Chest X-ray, AP view. Patient: 56 years old, sex M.
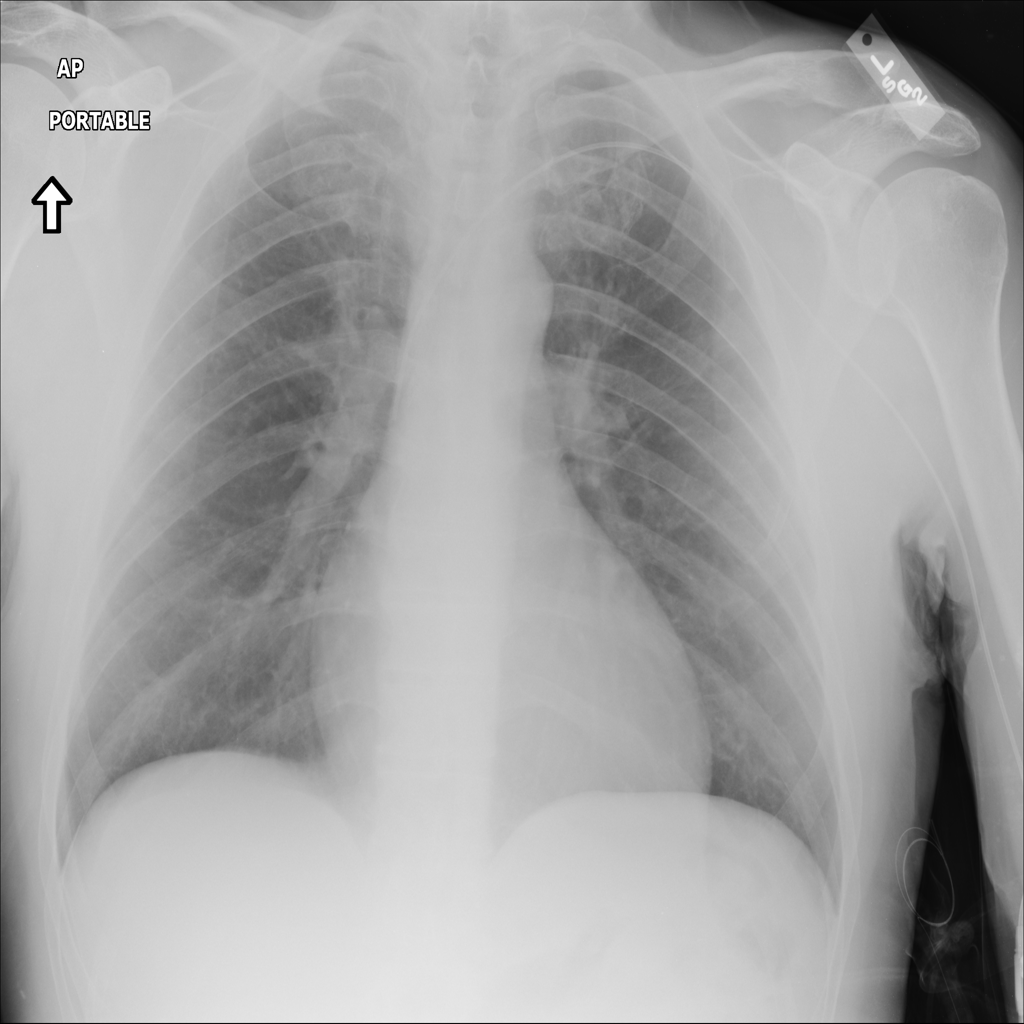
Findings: Nodule